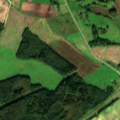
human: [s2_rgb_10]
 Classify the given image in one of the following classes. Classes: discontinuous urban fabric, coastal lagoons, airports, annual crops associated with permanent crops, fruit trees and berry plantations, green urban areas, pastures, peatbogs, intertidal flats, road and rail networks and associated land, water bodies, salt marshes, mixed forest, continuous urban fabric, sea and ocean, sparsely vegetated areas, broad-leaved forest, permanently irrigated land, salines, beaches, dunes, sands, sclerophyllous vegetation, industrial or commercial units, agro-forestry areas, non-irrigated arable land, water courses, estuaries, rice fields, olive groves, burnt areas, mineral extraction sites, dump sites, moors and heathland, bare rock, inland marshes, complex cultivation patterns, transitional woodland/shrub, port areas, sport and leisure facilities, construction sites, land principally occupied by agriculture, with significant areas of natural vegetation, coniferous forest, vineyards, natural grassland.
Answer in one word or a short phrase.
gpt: non-irrigated arable land, land principally occupied by agriculture, with significant areas of natural vegetation, broad-leaved forest, mixed forest, transitional woodland/shrub